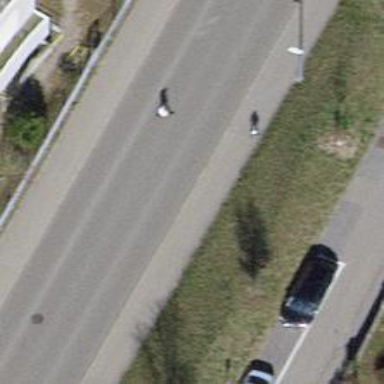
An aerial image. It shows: Tertiary road with asphalt surface including cycle lane.